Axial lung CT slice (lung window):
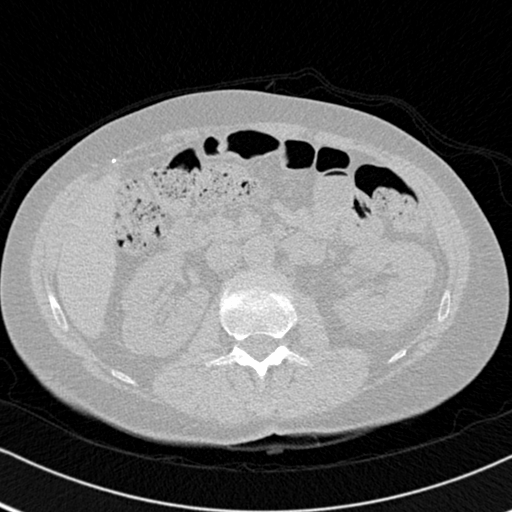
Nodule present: no